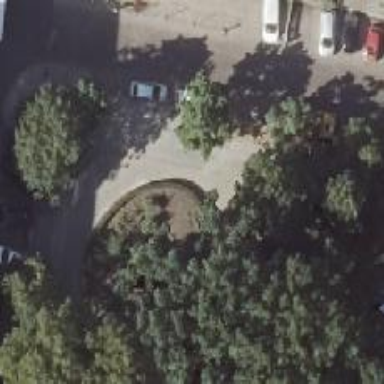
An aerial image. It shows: Footway along the road.